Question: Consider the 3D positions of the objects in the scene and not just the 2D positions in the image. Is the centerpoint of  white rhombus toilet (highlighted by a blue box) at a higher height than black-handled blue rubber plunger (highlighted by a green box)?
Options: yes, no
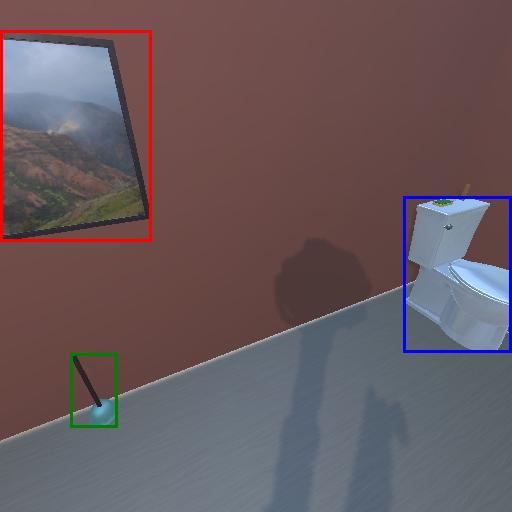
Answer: yes